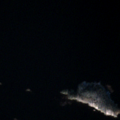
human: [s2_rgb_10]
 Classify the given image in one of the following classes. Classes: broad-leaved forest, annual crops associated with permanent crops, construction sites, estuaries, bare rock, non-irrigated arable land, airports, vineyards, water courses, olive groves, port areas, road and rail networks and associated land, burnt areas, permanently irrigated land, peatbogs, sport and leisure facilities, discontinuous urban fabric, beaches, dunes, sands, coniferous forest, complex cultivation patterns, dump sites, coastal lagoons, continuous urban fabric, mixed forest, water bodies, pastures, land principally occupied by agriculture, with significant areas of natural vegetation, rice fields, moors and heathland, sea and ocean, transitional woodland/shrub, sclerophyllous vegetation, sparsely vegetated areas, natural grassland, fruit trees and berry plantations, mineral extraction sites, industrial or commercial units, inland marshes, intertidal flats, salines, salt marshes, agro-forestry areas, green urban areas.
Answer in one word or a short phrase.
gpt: water bodies